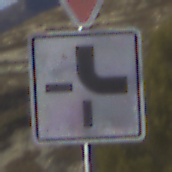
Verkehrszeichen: VerlaufVorfahrtsstrasse4
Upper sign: VorfahrtGewaehren
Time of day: MorningAfternoon
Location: Outdoor (Nature)
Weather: PartlyCloudy
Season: NotSpecified
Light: Natural